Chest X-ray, AP view. Patient: 22 years old, sex M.
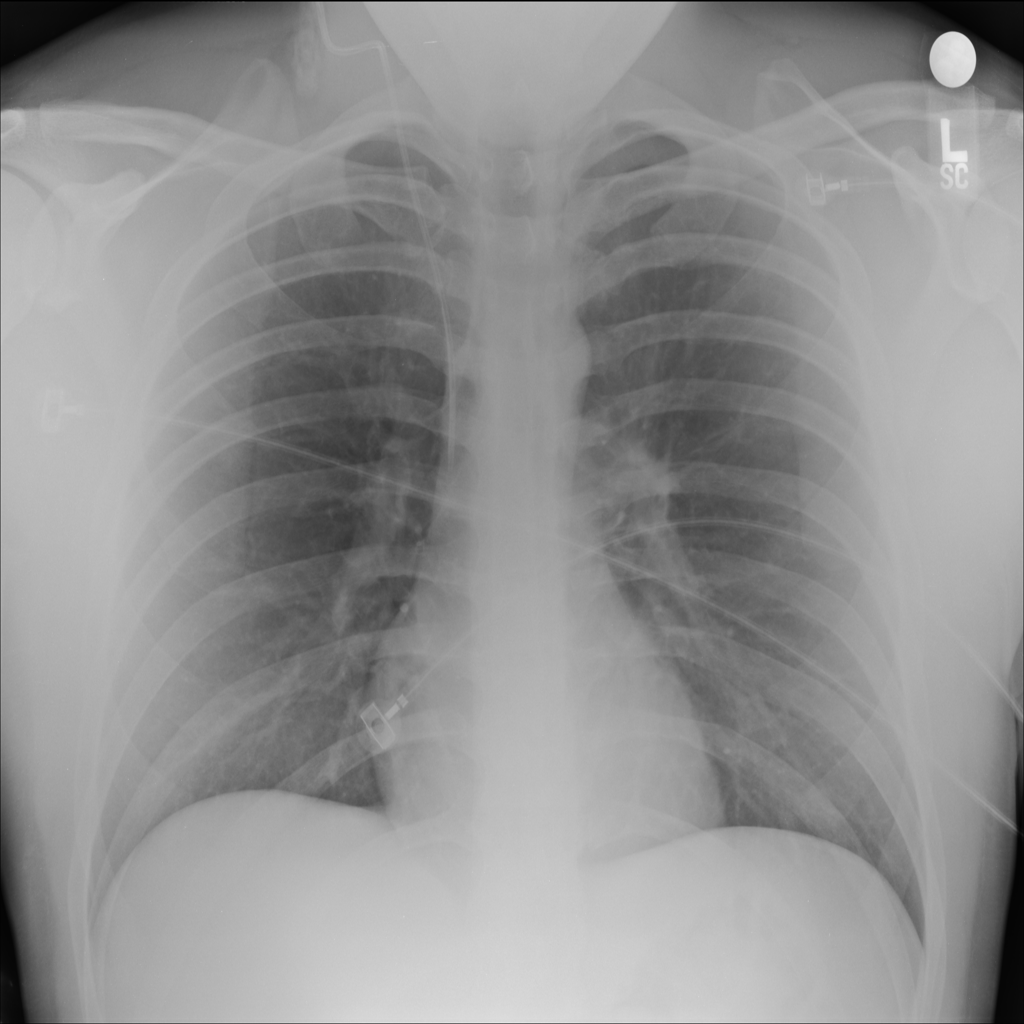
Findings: No Finding